Field crop: maize
Growth stage: 2
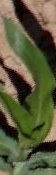
Species: maize